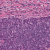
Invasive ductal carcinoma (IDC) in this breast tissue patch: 0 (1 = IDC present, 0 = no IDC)